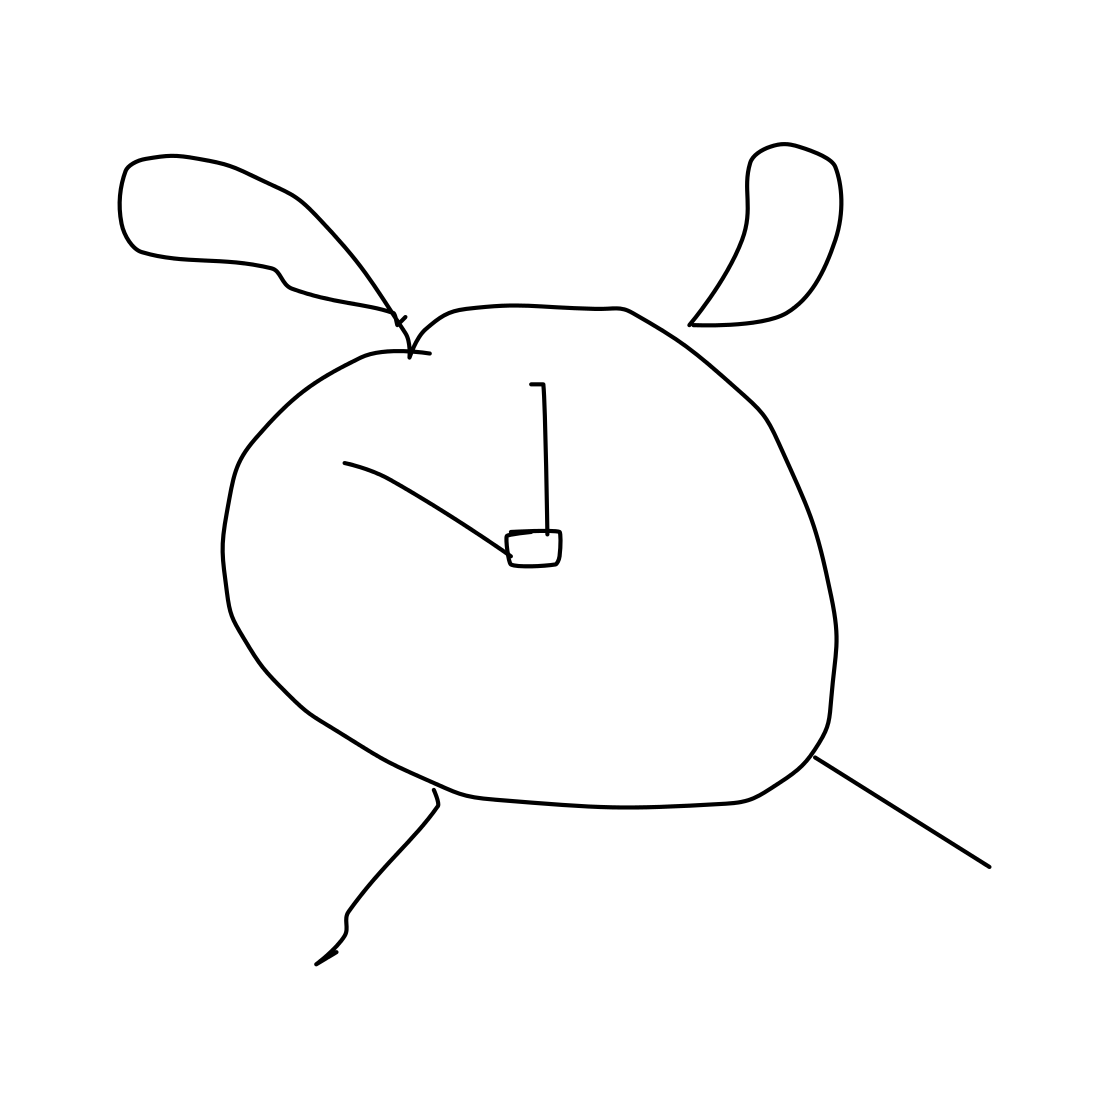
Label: alarm clock